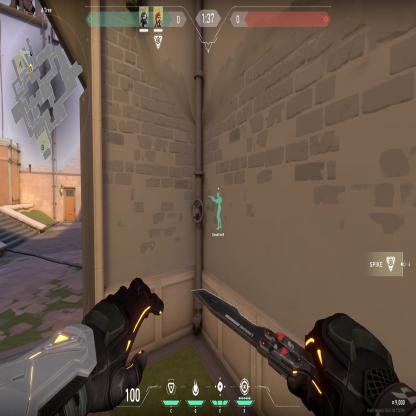
Label: teammate